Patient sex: M
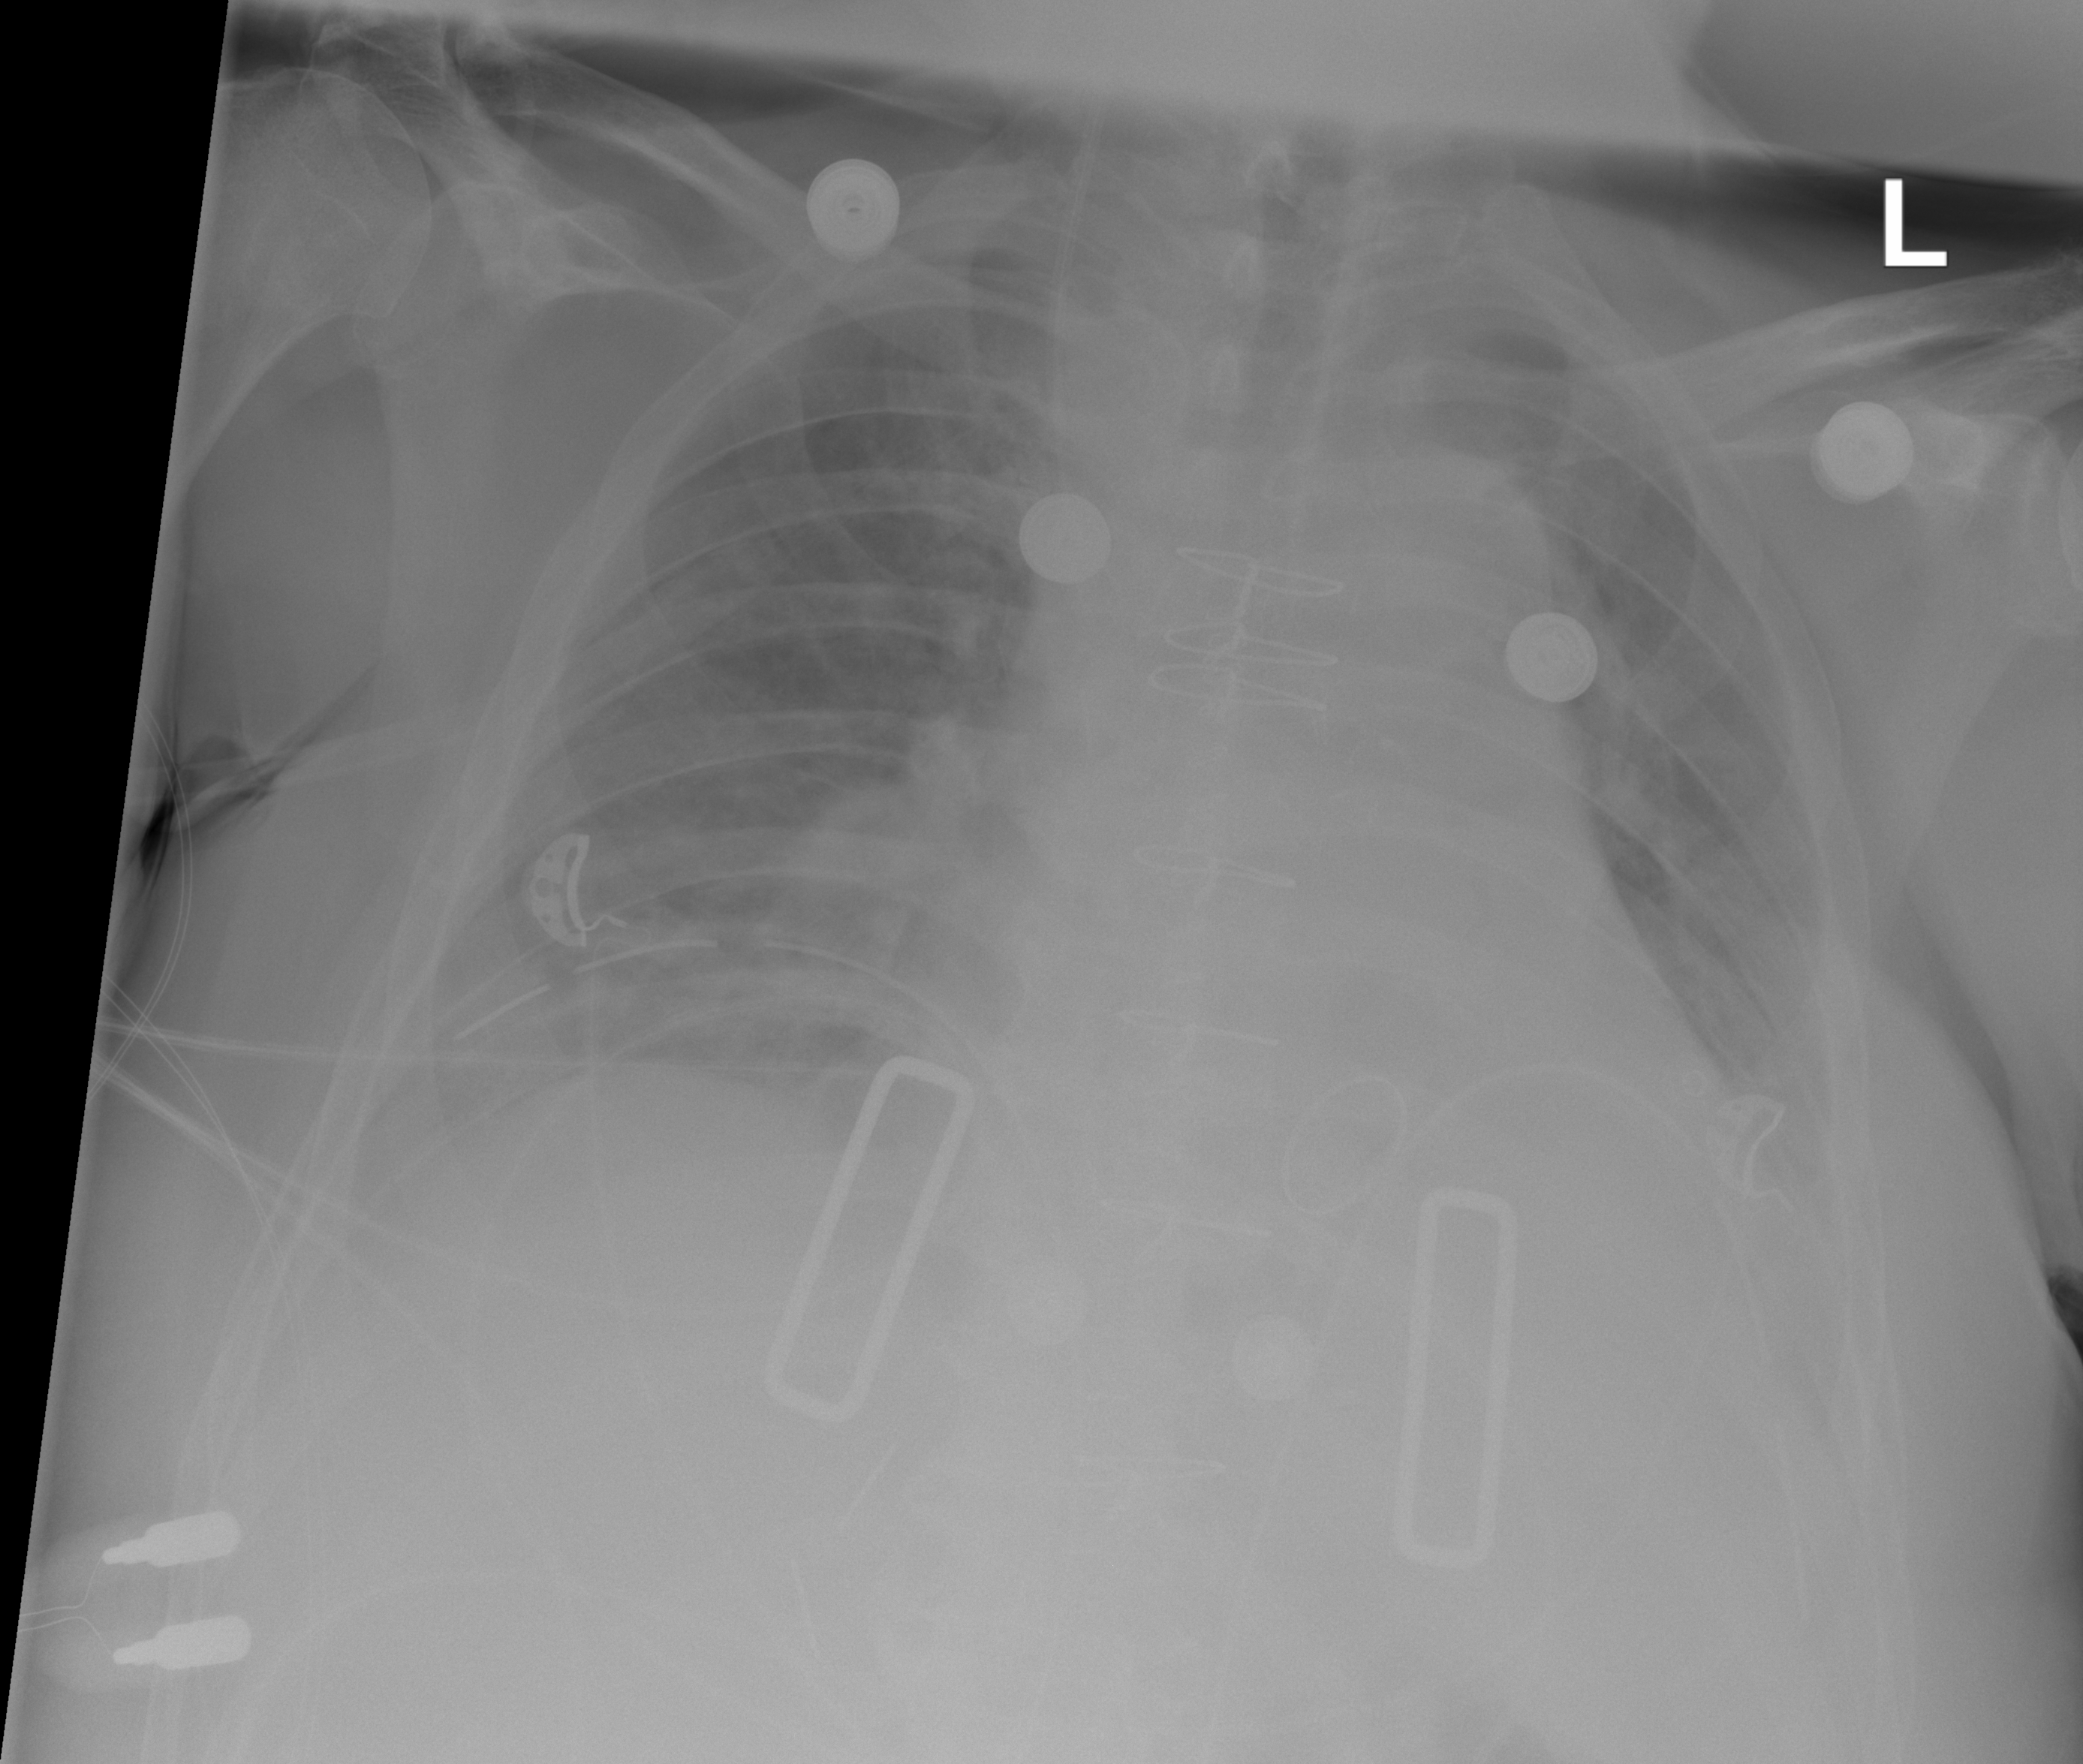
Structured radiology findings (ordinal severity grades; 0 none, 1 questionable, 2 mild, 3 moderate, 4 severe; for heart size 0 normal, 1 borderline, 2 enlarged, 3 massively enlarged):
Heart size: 2
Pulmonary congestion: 0
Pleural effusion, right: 1
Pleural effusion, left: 1
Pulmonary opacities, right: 0
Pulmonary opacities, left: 0
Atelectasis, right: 2
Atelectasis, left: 2